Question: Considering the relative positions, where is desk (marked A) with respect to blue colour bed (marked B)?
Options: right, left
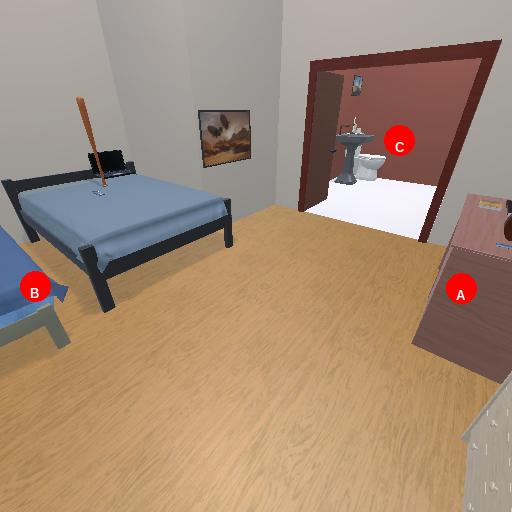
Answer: right